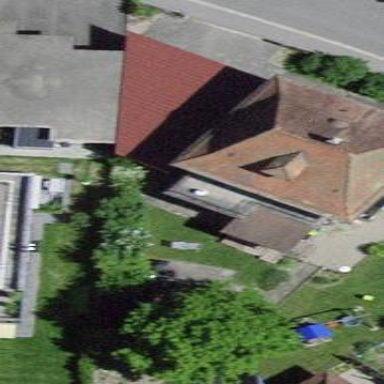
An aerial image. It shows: Hipped roof on residential building.